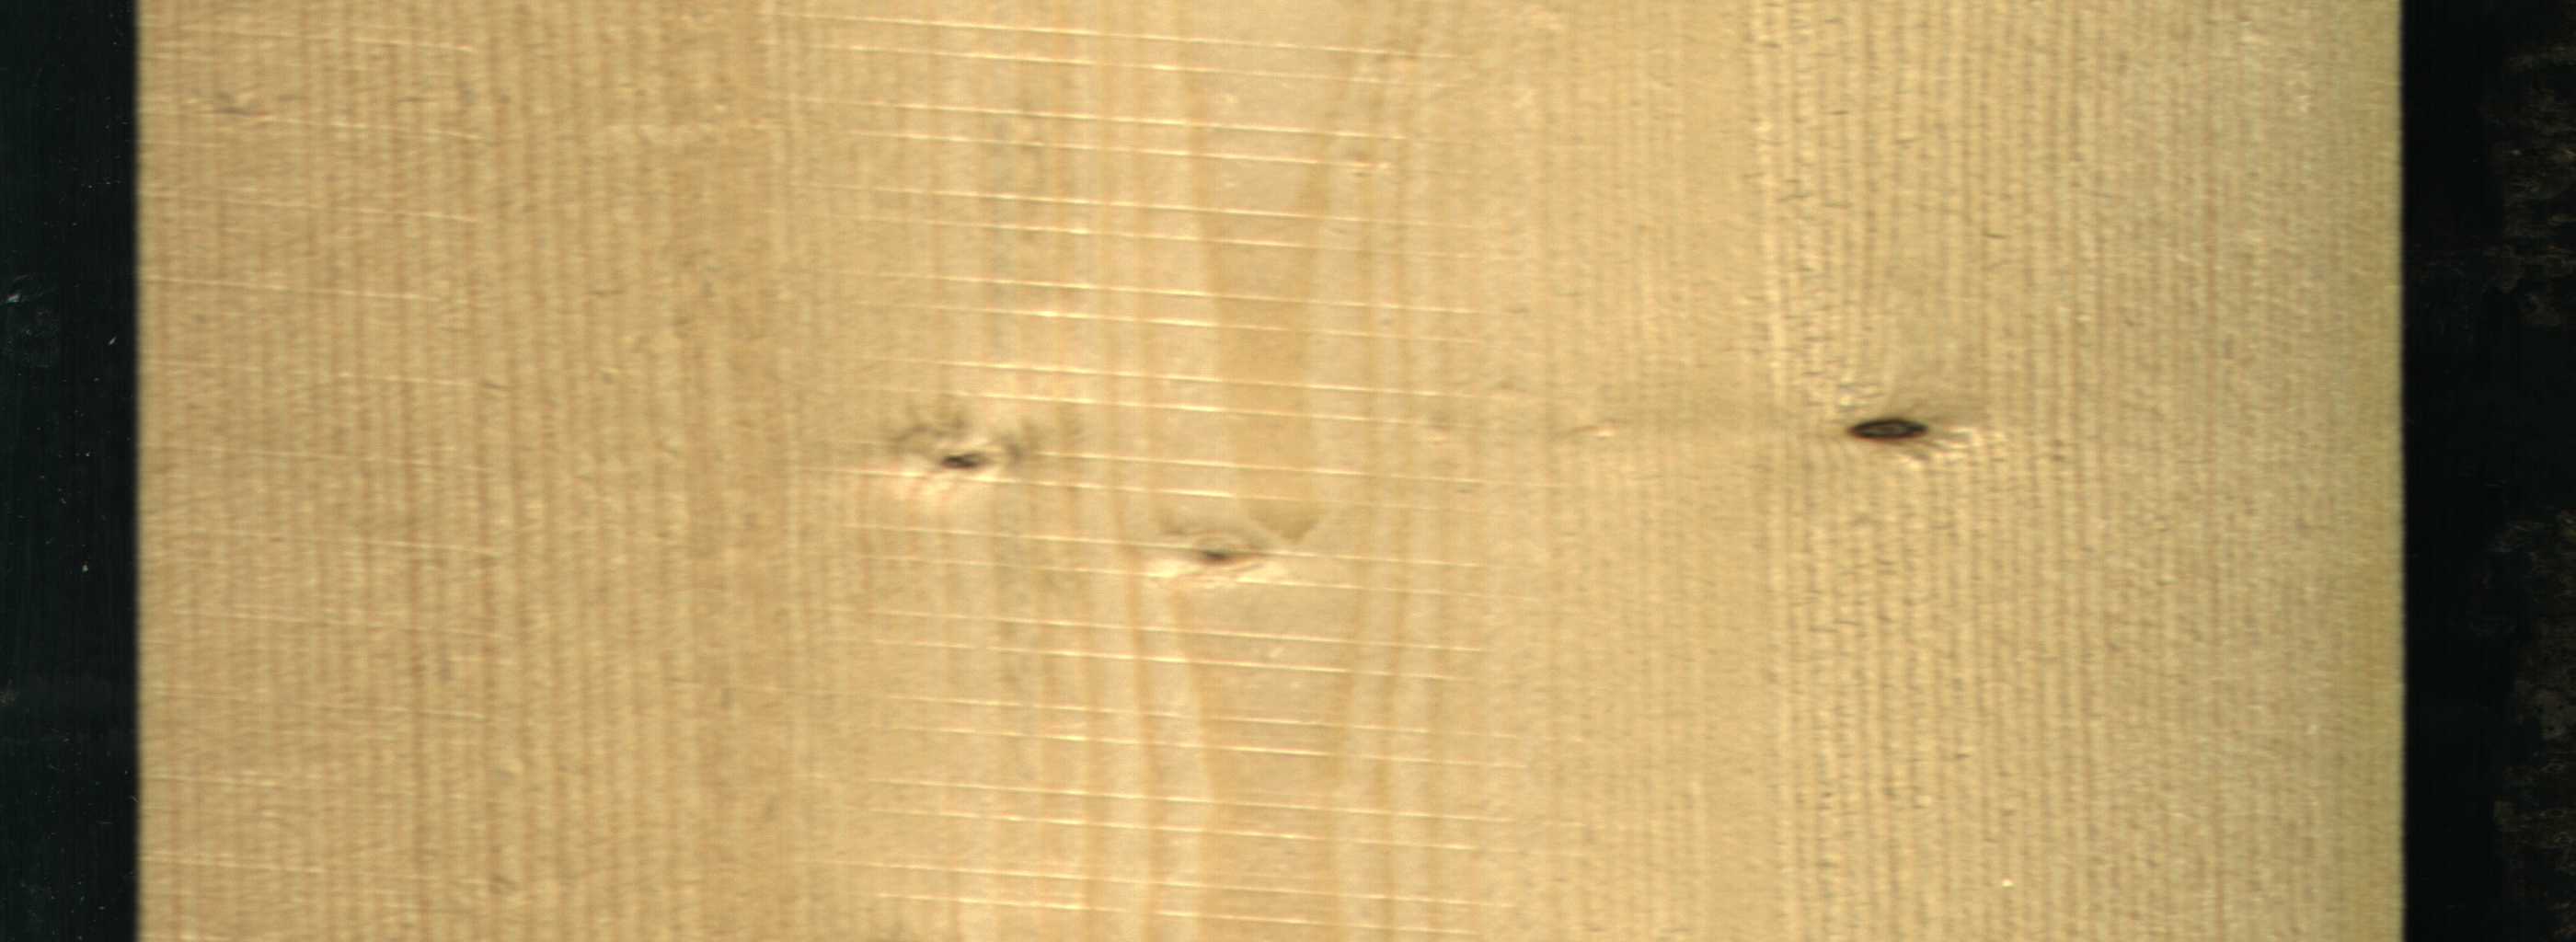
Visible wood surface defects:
Dead_Knot
Live_Knot
Live_Knot